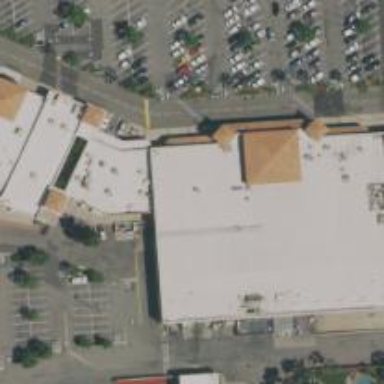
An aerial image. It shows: Supermarket located in building.